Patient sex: M
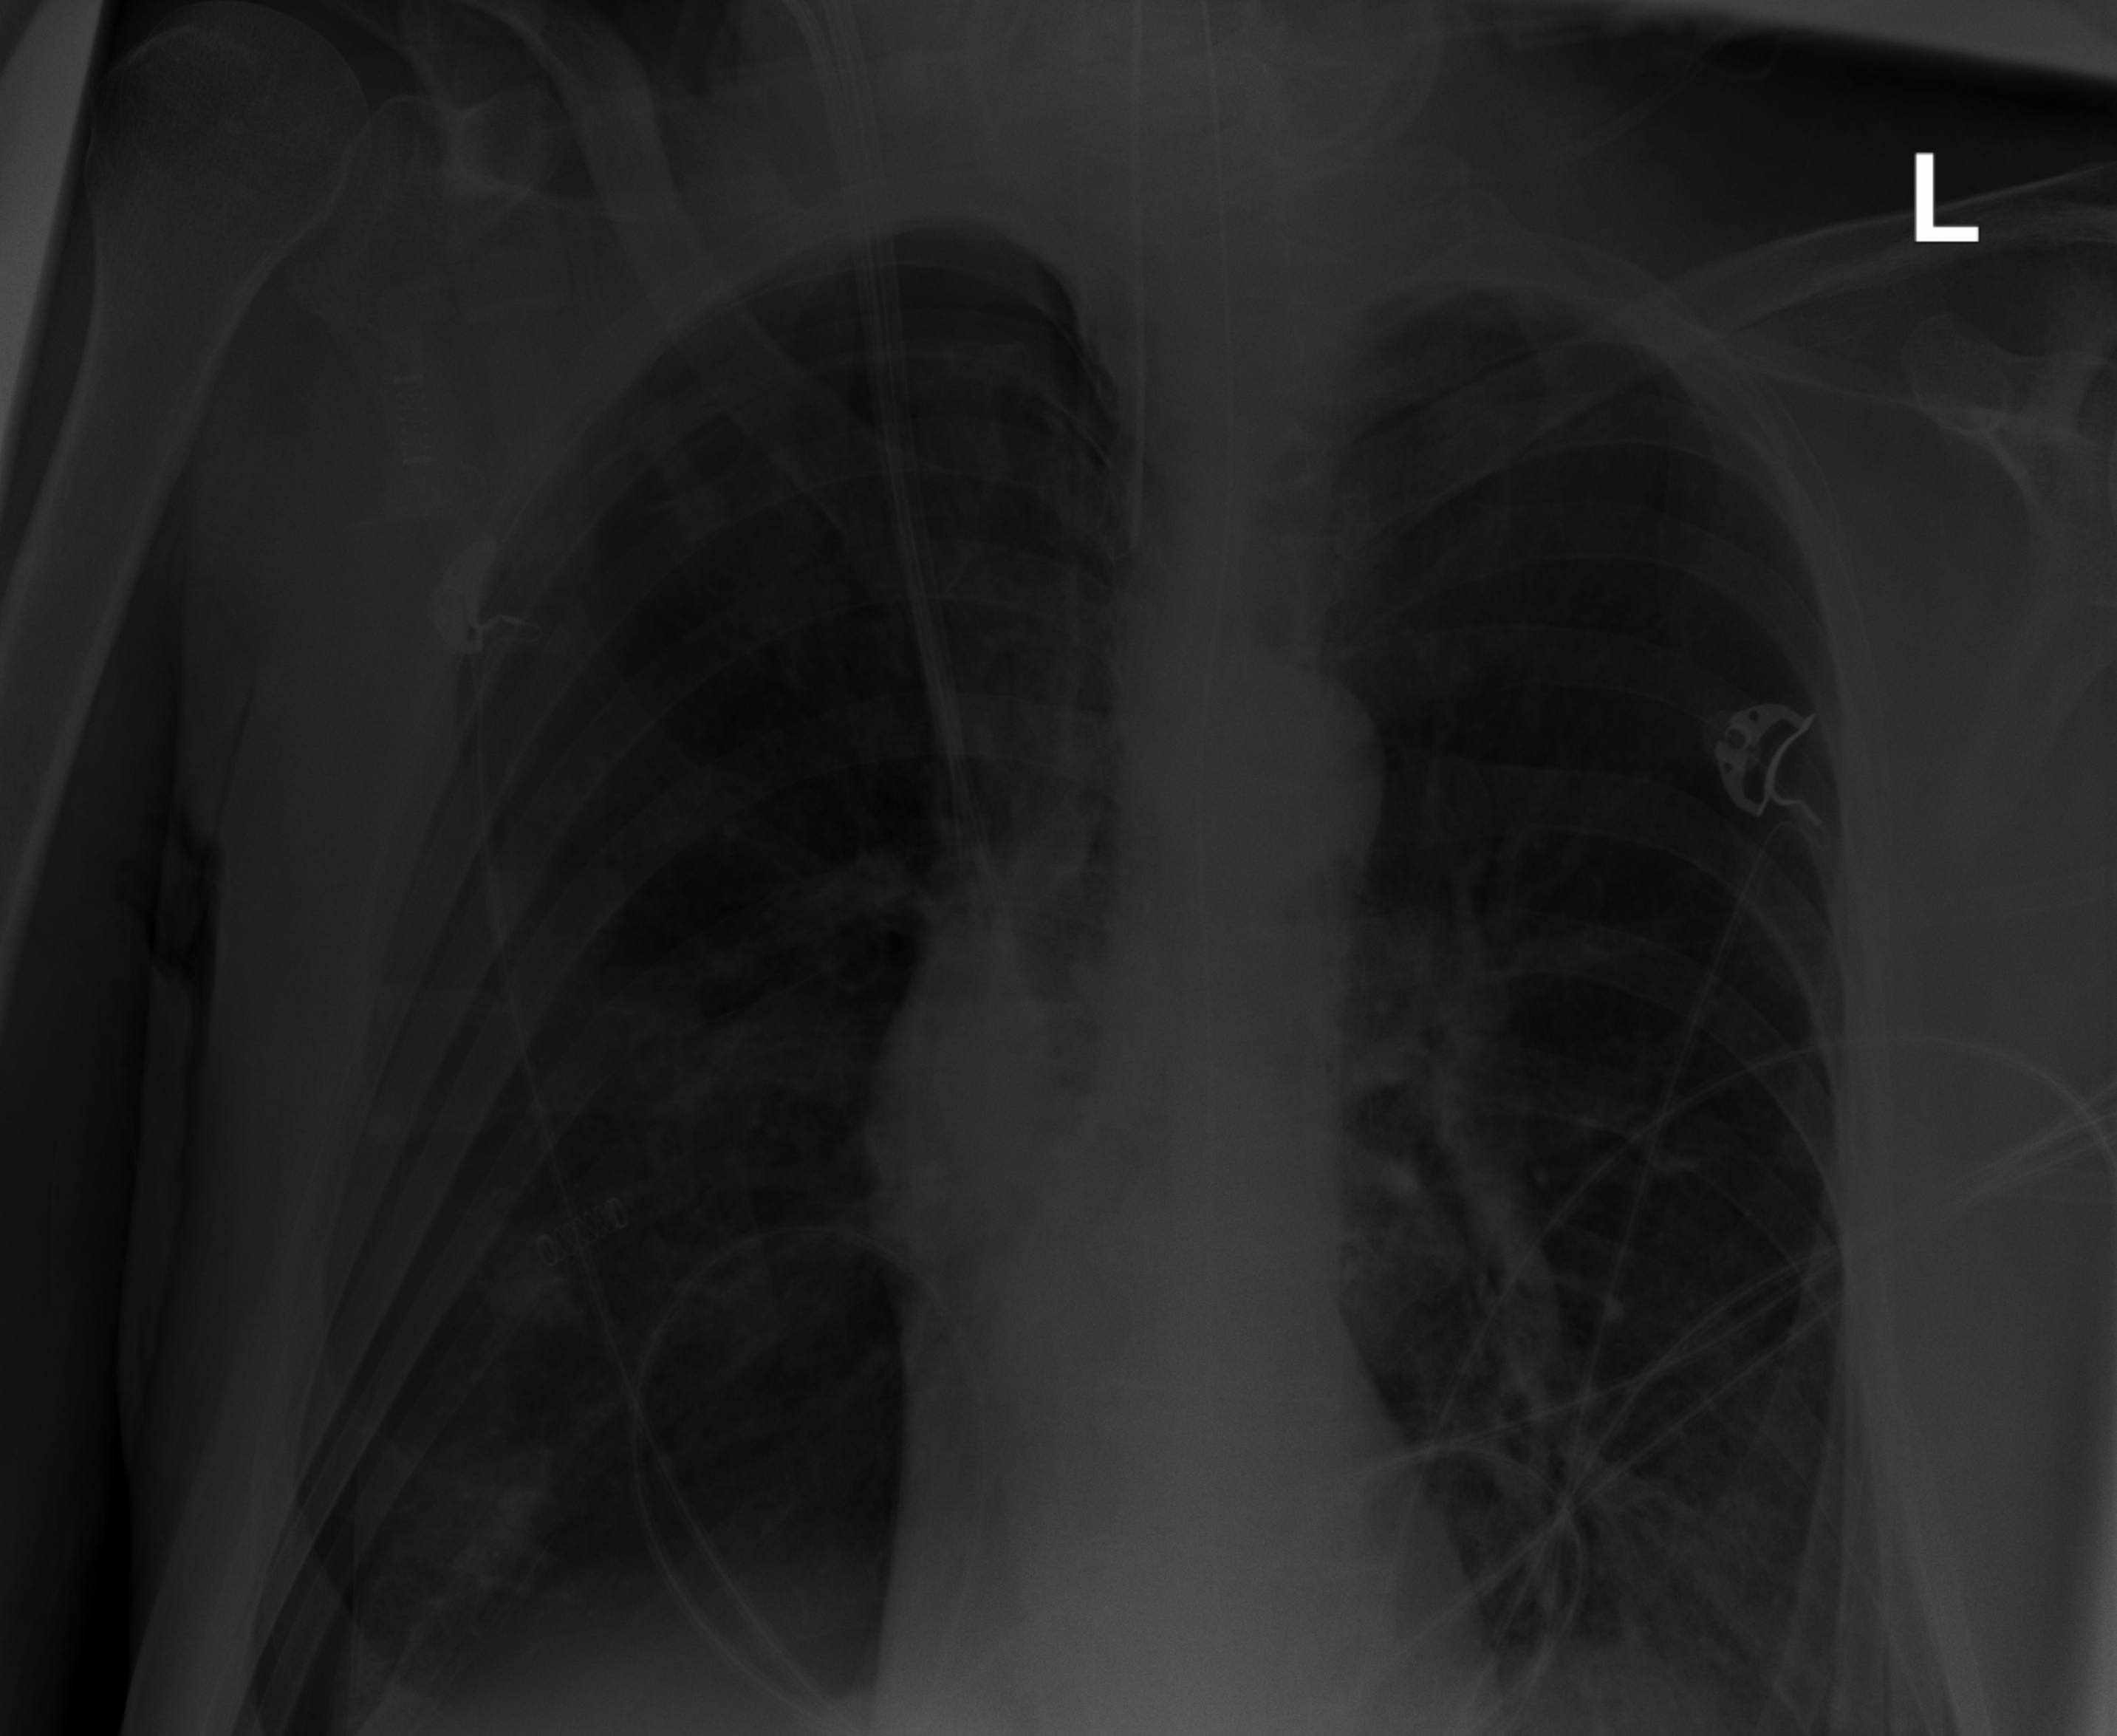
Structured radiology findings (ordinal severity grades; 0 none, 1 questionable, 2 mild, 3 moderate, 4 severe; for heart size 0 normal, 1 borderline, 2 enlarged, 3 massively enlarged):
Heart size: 0
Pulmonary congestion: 0
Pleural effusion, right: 0
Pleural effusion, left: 0
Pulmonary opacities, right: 0
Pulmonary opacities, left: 0
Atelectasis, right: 2
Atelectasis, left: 2